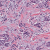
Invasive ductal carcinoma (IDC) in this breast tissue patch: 1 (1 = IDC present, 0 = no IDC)